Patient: sex F, age 49
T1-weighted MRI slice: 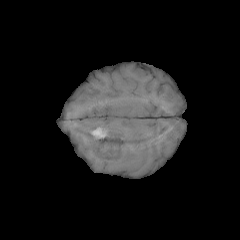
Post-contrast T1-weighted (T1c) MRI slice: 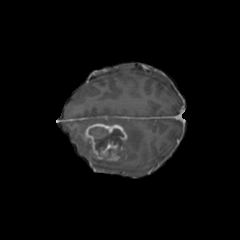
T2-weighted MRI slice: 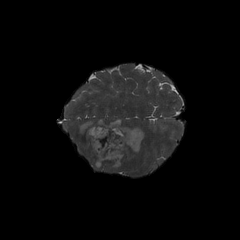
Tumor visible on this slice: yes
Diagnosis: Glioblastoma, IDH-wildtype
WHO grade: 4